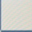
Piece: xx